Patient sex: F
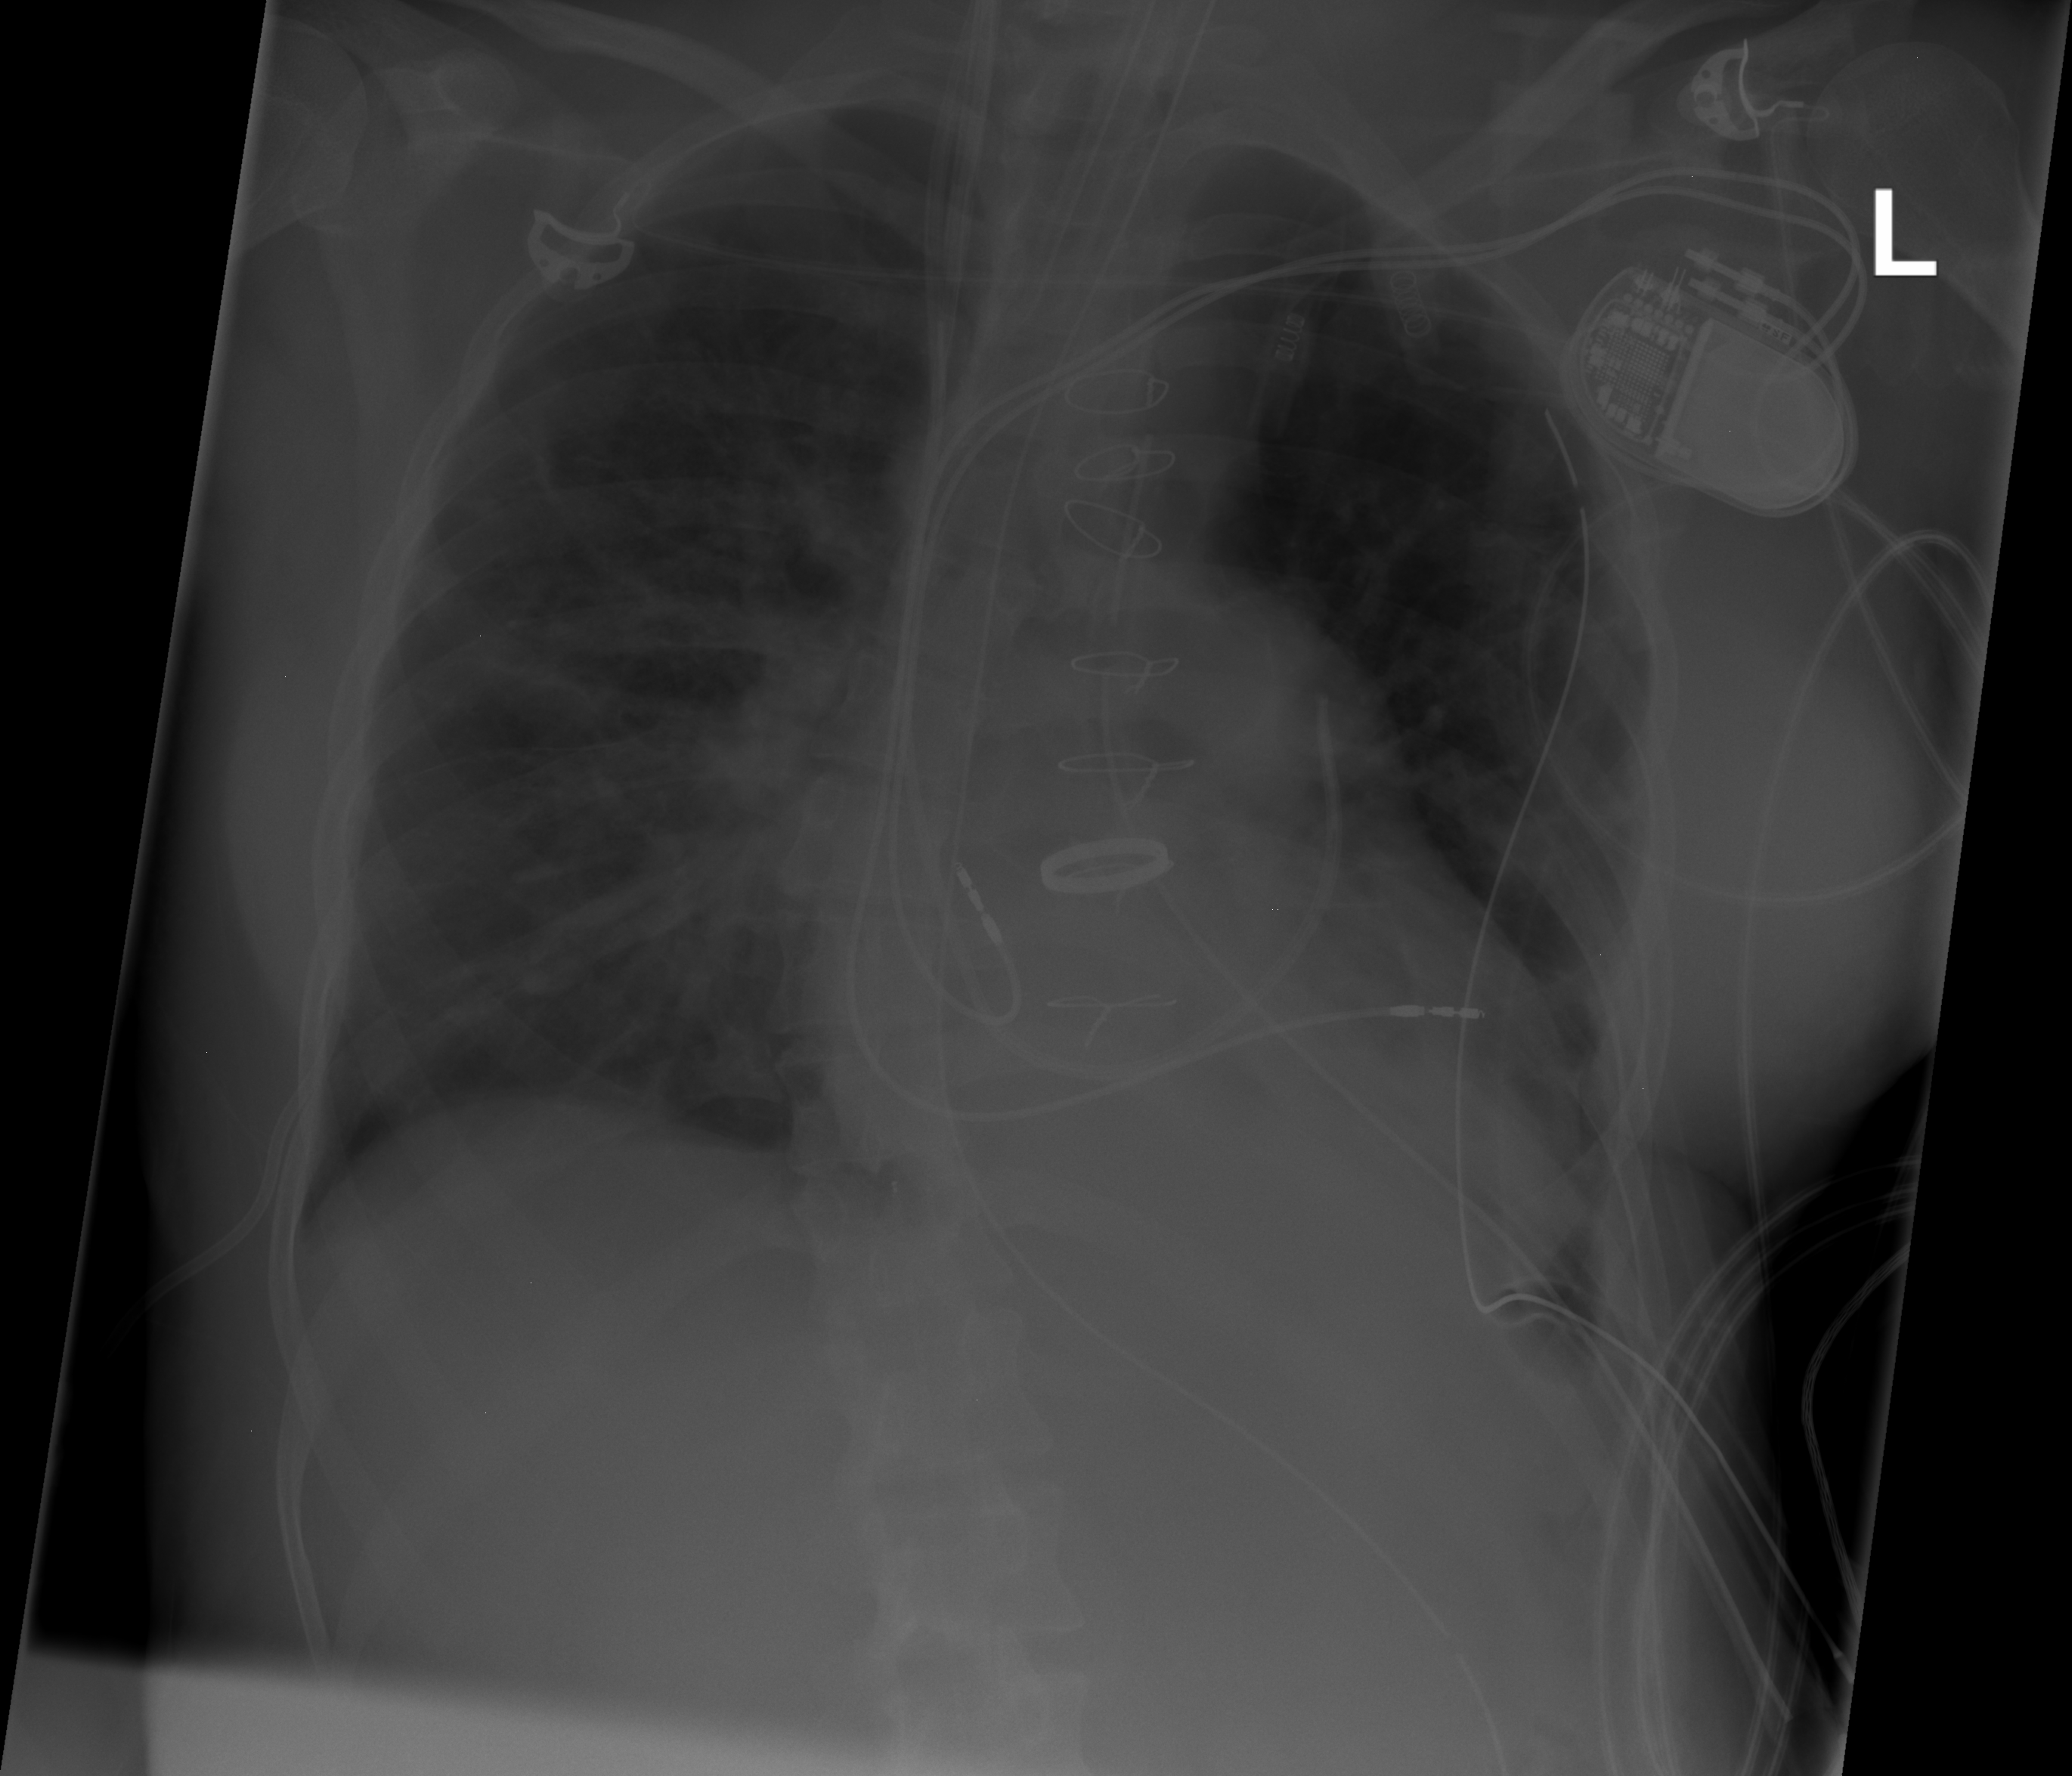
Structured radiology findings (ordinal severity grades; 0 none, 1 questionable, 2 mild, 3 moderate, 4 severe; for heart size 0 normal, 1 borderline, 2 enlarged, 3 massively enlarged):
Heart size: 0
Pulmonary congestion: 2
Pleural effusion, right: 2
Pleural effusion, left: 2
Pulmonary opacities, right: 2
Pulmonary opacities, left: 0
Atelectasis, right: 2
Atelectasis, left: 2